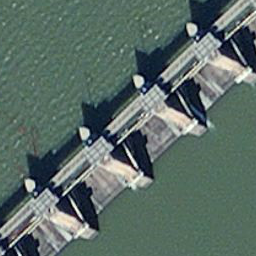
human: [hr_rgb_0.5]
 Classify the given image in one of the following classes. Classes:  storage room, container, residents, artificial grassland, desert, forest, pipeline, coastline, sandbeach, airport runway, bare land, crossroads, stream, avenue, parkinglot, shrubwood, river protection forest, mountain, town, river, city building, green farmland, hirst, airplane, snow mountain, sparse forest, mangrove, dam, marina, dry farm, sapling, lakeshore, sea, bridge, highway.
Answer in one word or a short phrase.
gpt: dam